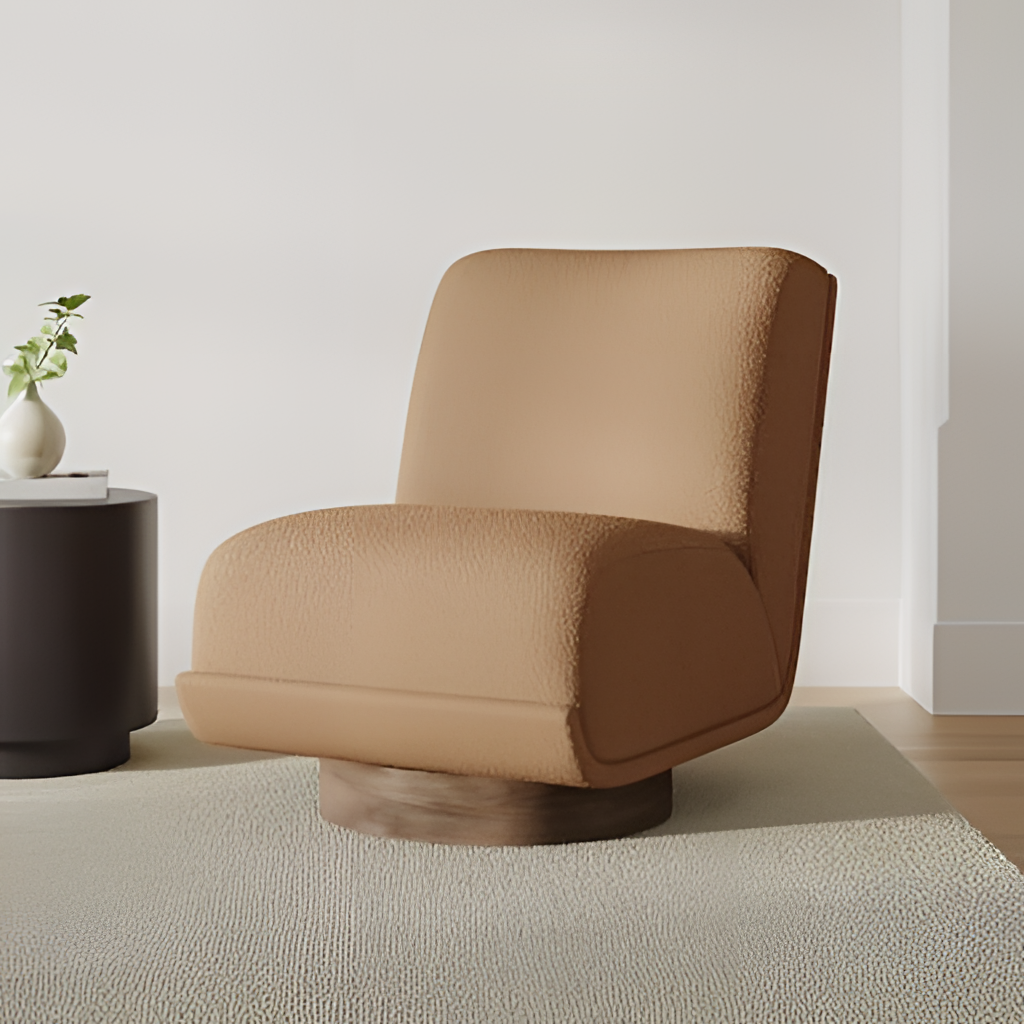
fabric chair, living room, brown wood flooring, with plank pattern, contemporary, paint wallpaper, with solid pattern